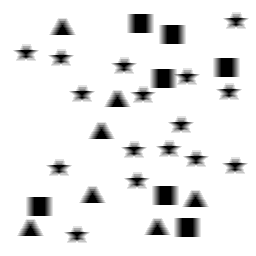
Squares: 7
Triangles: 7
Stars: 16
Total shapes: 30